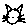
Label: cat